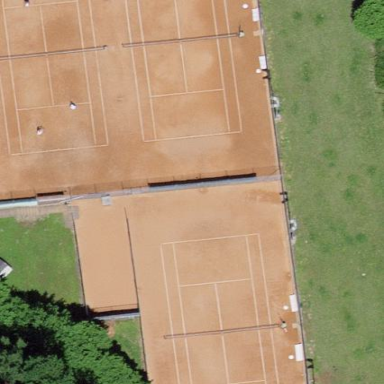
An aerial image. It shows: Sports center with tennis facility.